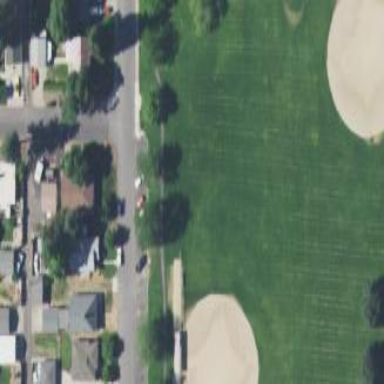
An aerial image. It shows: Baseball pitch for leisure land activities.